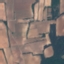
Land use / land cover: PermanentCrop